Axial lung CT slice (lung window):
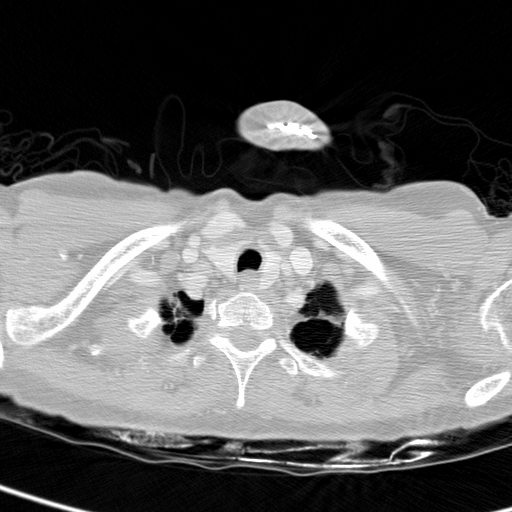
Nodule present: no